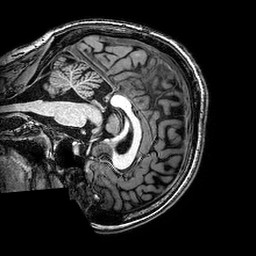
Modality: T1w
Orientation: sagittal
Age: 25
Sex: female
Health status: healthy
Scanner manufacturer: philips
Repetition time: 0.008157 s
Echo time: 0.00373 s